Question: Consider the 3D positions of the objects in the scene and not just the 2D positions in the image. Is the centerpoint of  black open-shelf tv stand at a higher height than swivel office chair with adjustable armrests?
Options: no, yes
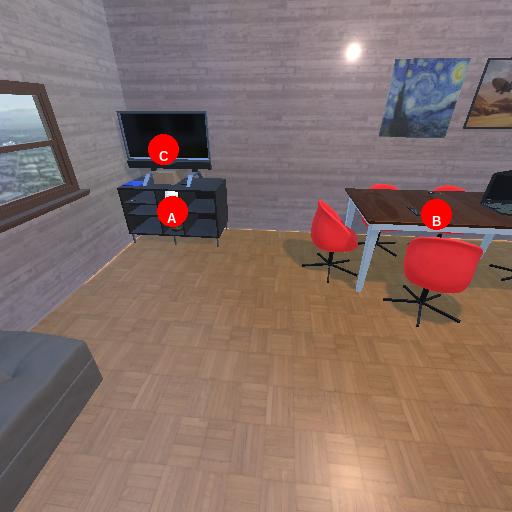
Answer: no